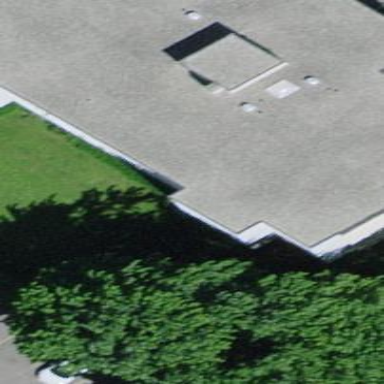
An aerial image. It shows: Building with flat roof.